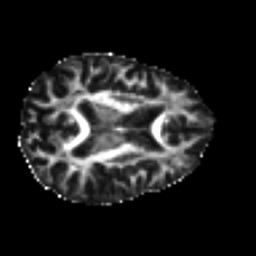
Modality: FA
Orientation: axial
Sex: female
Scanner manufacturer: ge
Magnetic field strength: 3 T
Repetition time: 7 s
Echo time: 0.08 s